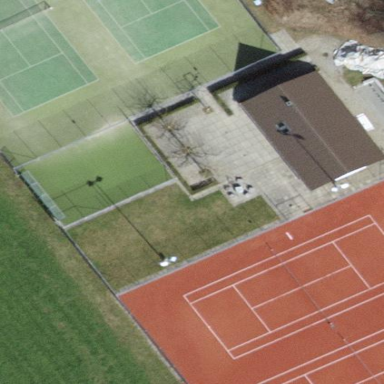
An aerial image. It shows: Sports centre dedicated to tennis.